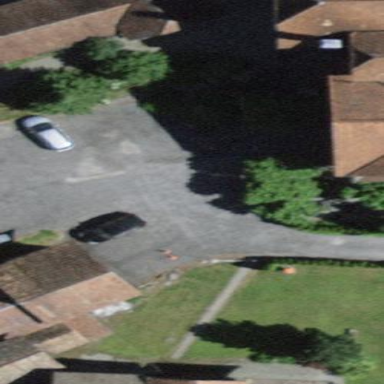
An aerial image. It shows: Parking area.